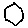
Label: hexagon